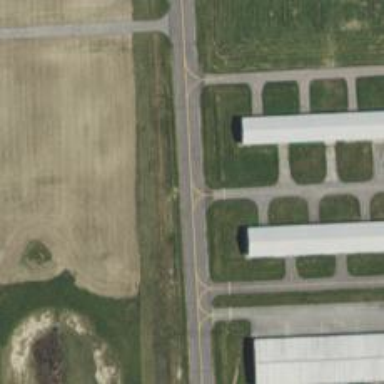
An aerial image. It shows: Image of taxiway at airport.